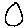
Label: circle